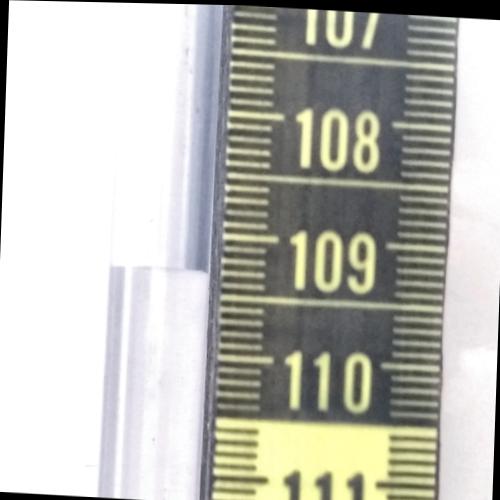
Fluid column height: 109.3 cm